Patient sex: F
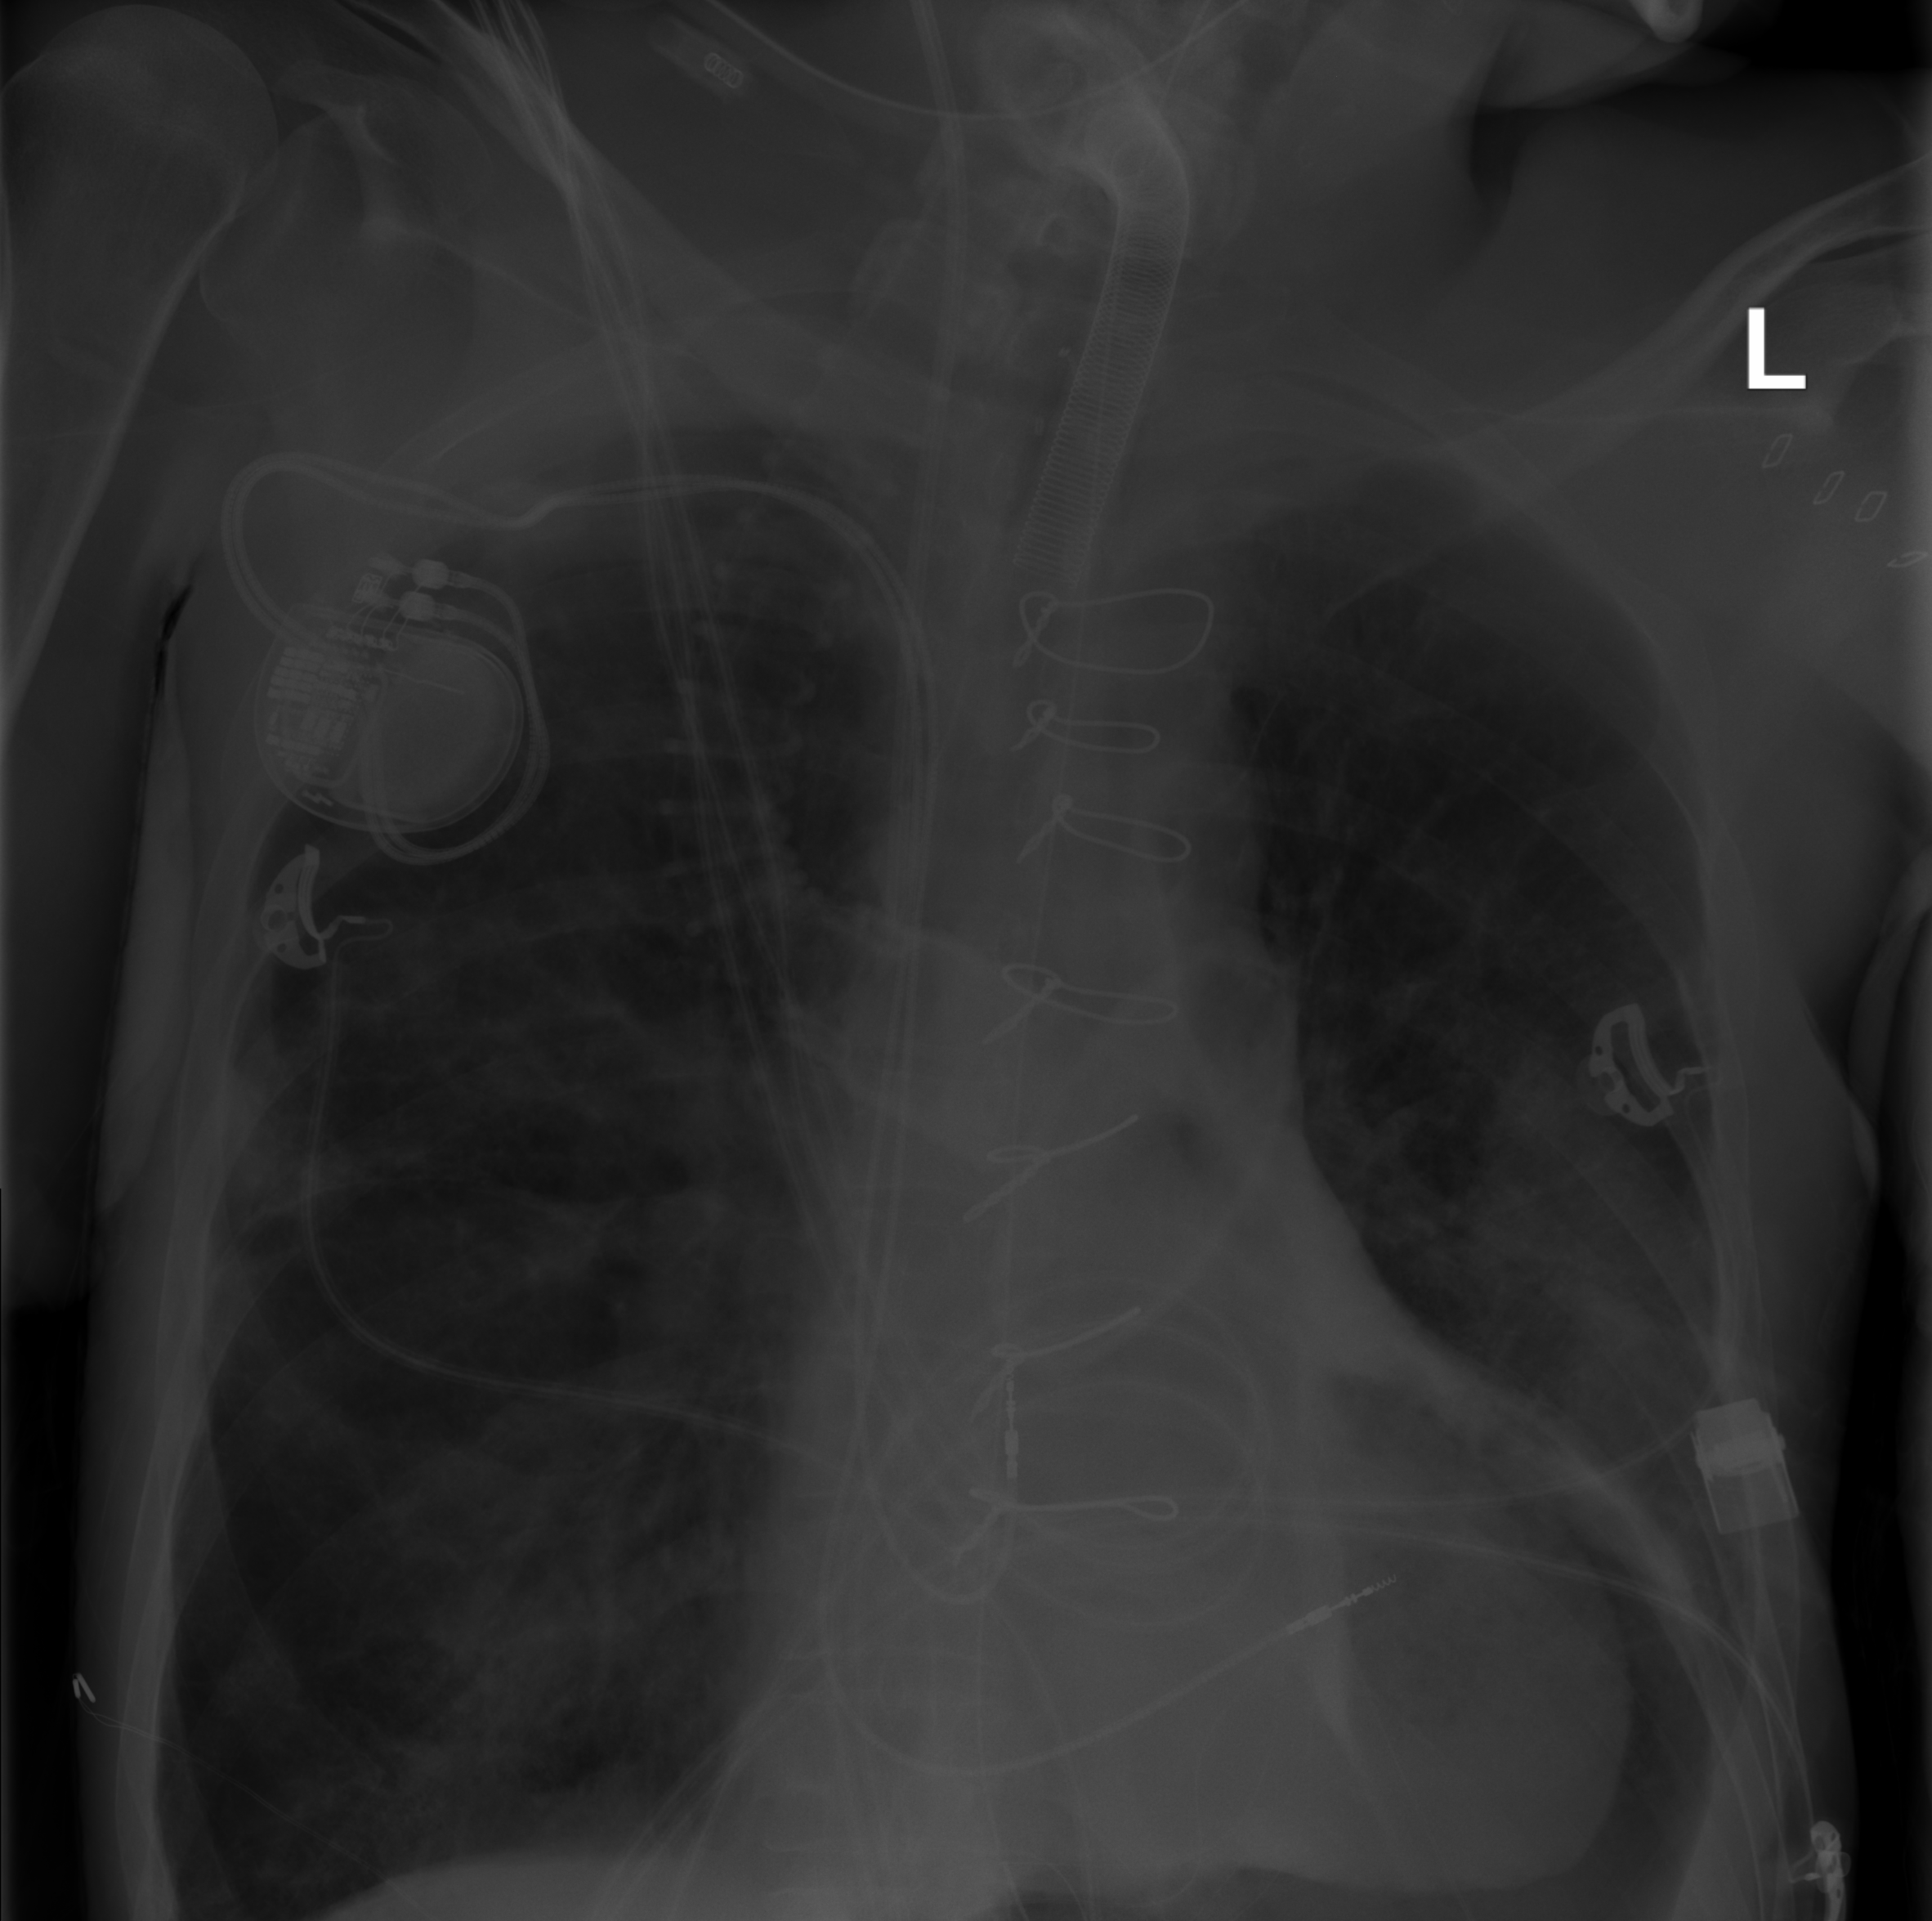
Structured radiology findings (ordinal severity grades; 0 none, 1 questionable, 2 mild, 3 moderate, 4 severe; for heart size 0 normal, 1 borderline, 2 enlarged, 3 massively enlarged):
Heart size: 0
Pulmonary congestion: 2
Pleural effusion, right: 0
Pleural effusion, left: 0
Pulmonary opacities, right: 2
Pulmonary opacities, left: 2
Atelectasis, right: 2
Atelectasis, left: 0